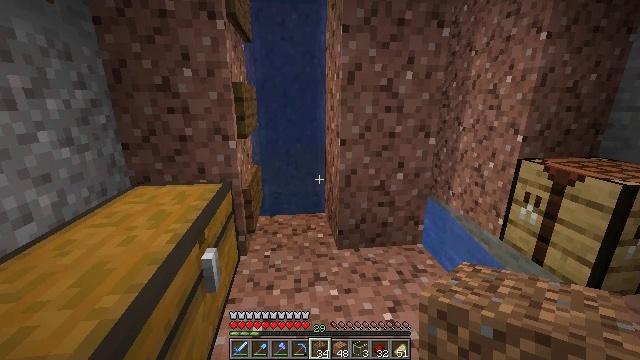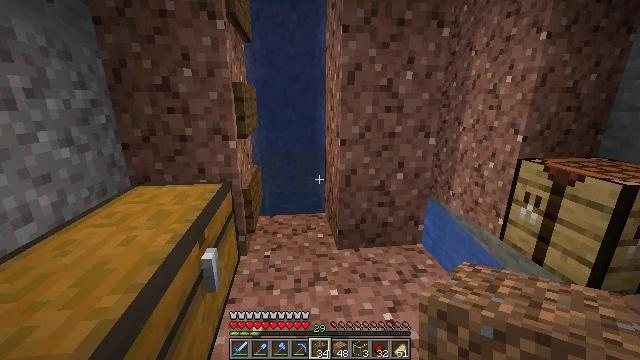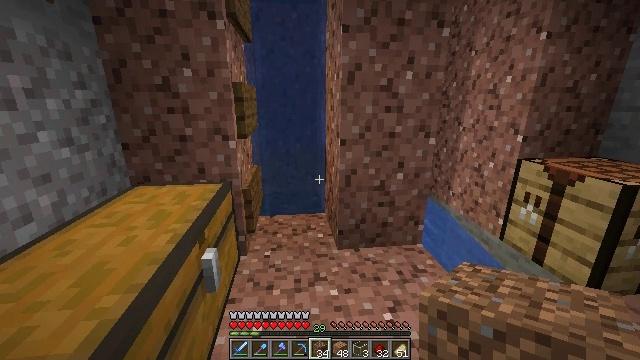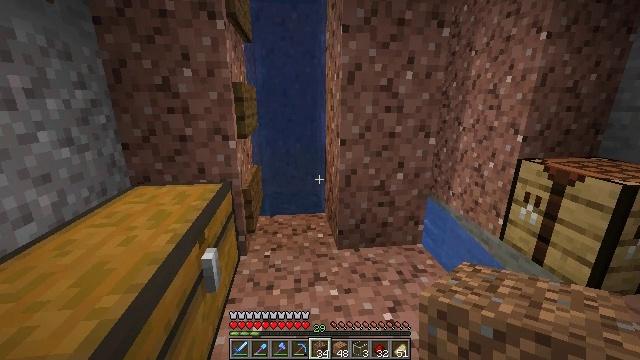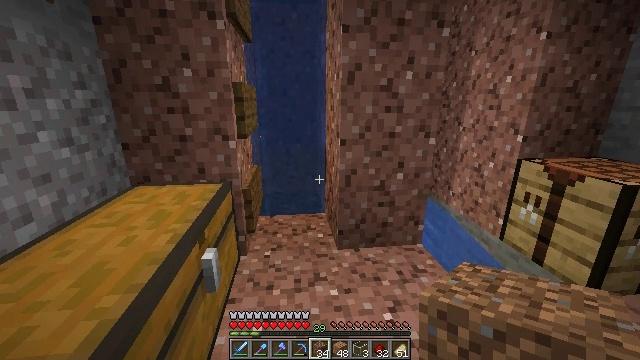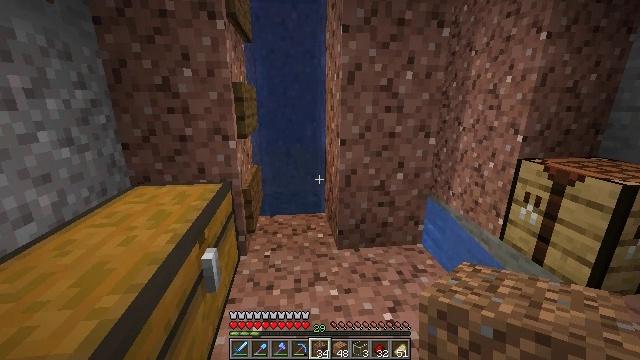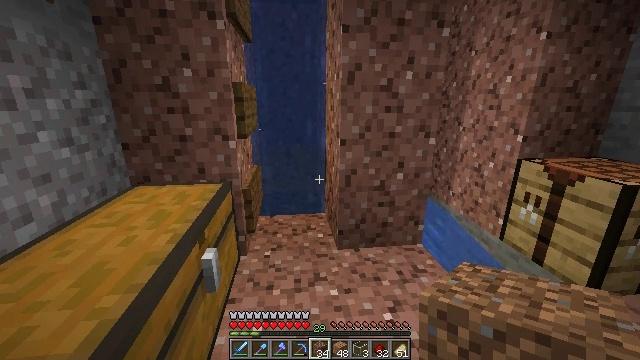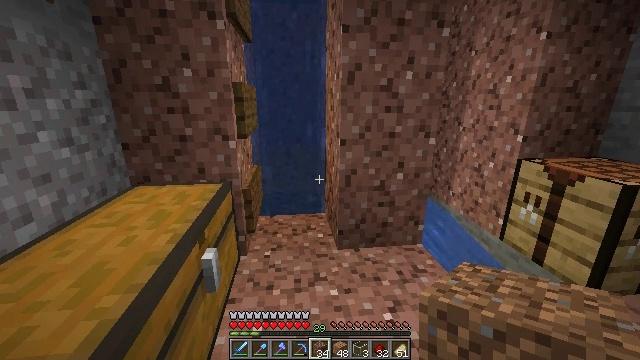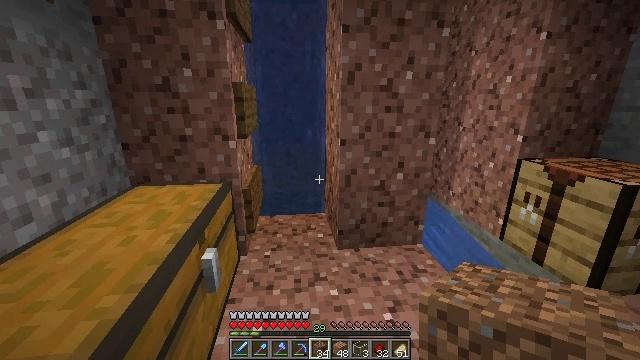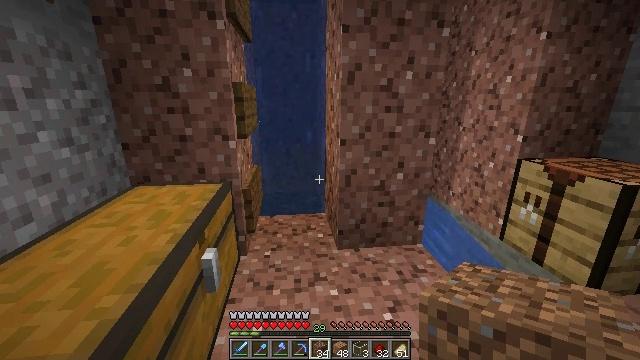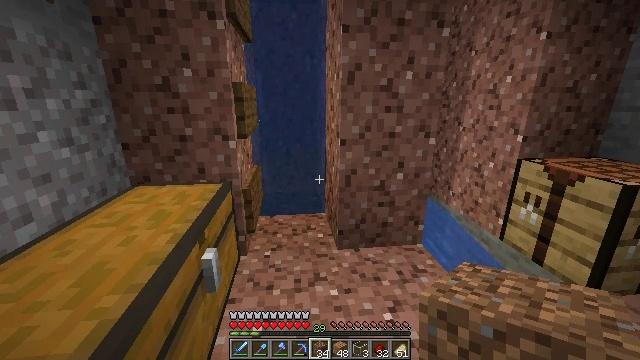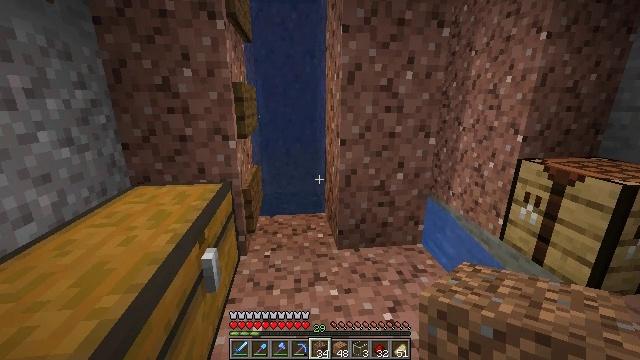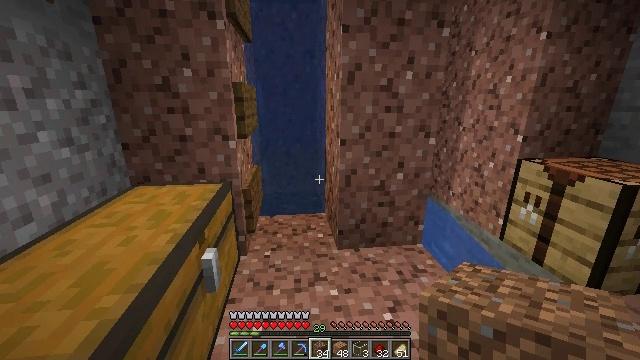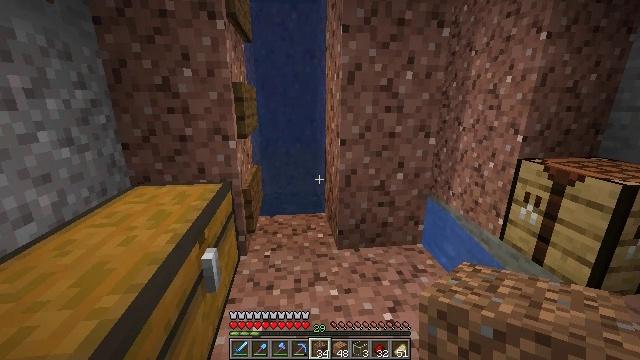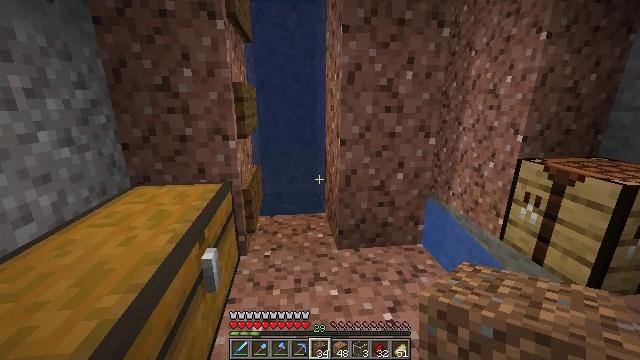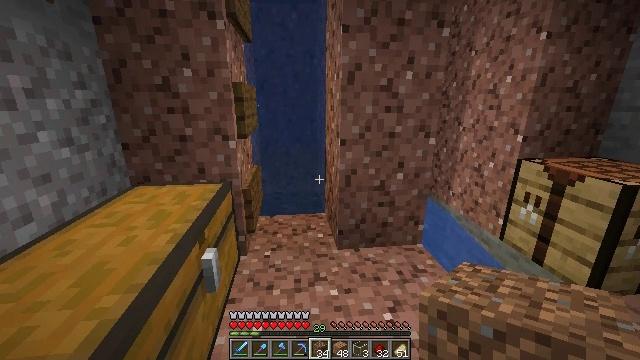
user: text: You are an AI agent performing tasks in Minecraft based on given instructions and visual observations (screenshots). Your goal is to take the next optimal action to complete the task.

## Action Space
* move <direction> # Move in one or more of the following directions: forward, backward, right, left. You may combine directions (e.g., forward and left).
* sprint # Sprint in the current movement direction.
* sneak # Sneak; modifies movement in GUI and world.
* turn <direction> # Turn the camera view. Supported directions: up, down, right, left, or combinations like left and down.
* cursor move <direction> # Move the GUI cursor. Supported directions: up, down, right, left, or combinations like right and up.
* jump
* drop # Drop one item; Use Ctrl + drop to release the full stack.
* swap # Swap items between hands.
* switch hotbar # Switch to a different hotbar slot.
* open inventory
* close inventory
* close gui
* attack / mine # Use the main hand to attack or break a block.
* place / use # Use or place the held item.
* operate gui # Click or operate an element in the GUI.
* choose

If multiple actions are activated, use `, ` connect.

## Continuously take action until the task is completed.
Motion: motion action
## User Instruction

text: Create a golden helmet in the crafting table.
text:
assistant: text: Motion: no_op
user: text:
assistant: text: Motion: no_op
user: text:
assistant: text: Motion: no_op
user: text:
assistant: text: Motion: no_op
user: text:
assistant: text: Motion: no_op
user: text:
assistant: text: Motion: no_op
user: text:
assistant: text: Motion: no_op
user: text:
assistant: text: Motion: no_op
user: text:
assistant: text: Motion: no_op
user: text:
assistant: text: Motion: no_op
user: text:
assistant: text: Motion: no_op
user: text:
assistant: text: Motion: no_op
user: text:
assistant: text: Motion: no_op
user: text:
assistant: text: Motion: no_op
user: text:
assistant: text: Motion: no_op
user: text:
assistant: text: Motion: no_op
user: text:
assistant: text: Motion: no_op
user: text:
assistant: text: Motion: no_op
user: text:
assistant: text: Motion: no_op
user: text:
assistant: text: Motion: no_op
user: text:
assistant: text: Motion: no_op
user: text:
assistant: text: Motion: no_op
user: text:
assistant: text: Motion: no_op
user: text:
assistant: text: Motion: no_op
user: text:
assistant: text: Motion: no_op
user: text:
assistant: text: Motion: no_op
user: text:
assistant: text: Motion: no_op
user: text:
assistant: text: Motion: no_op
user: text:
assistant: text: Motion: no_op
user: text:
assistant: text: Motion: no_op